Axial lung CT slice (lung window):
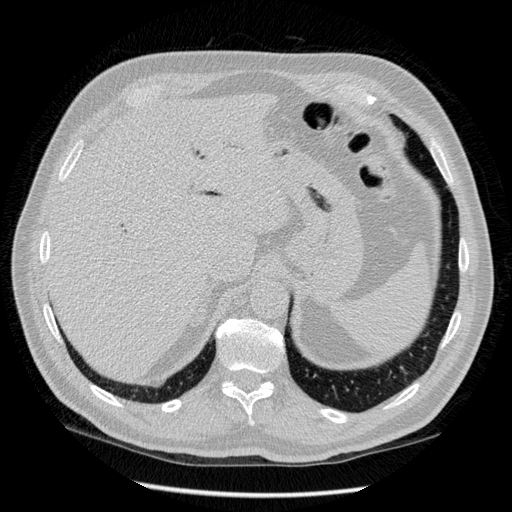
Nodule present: no